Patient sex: F
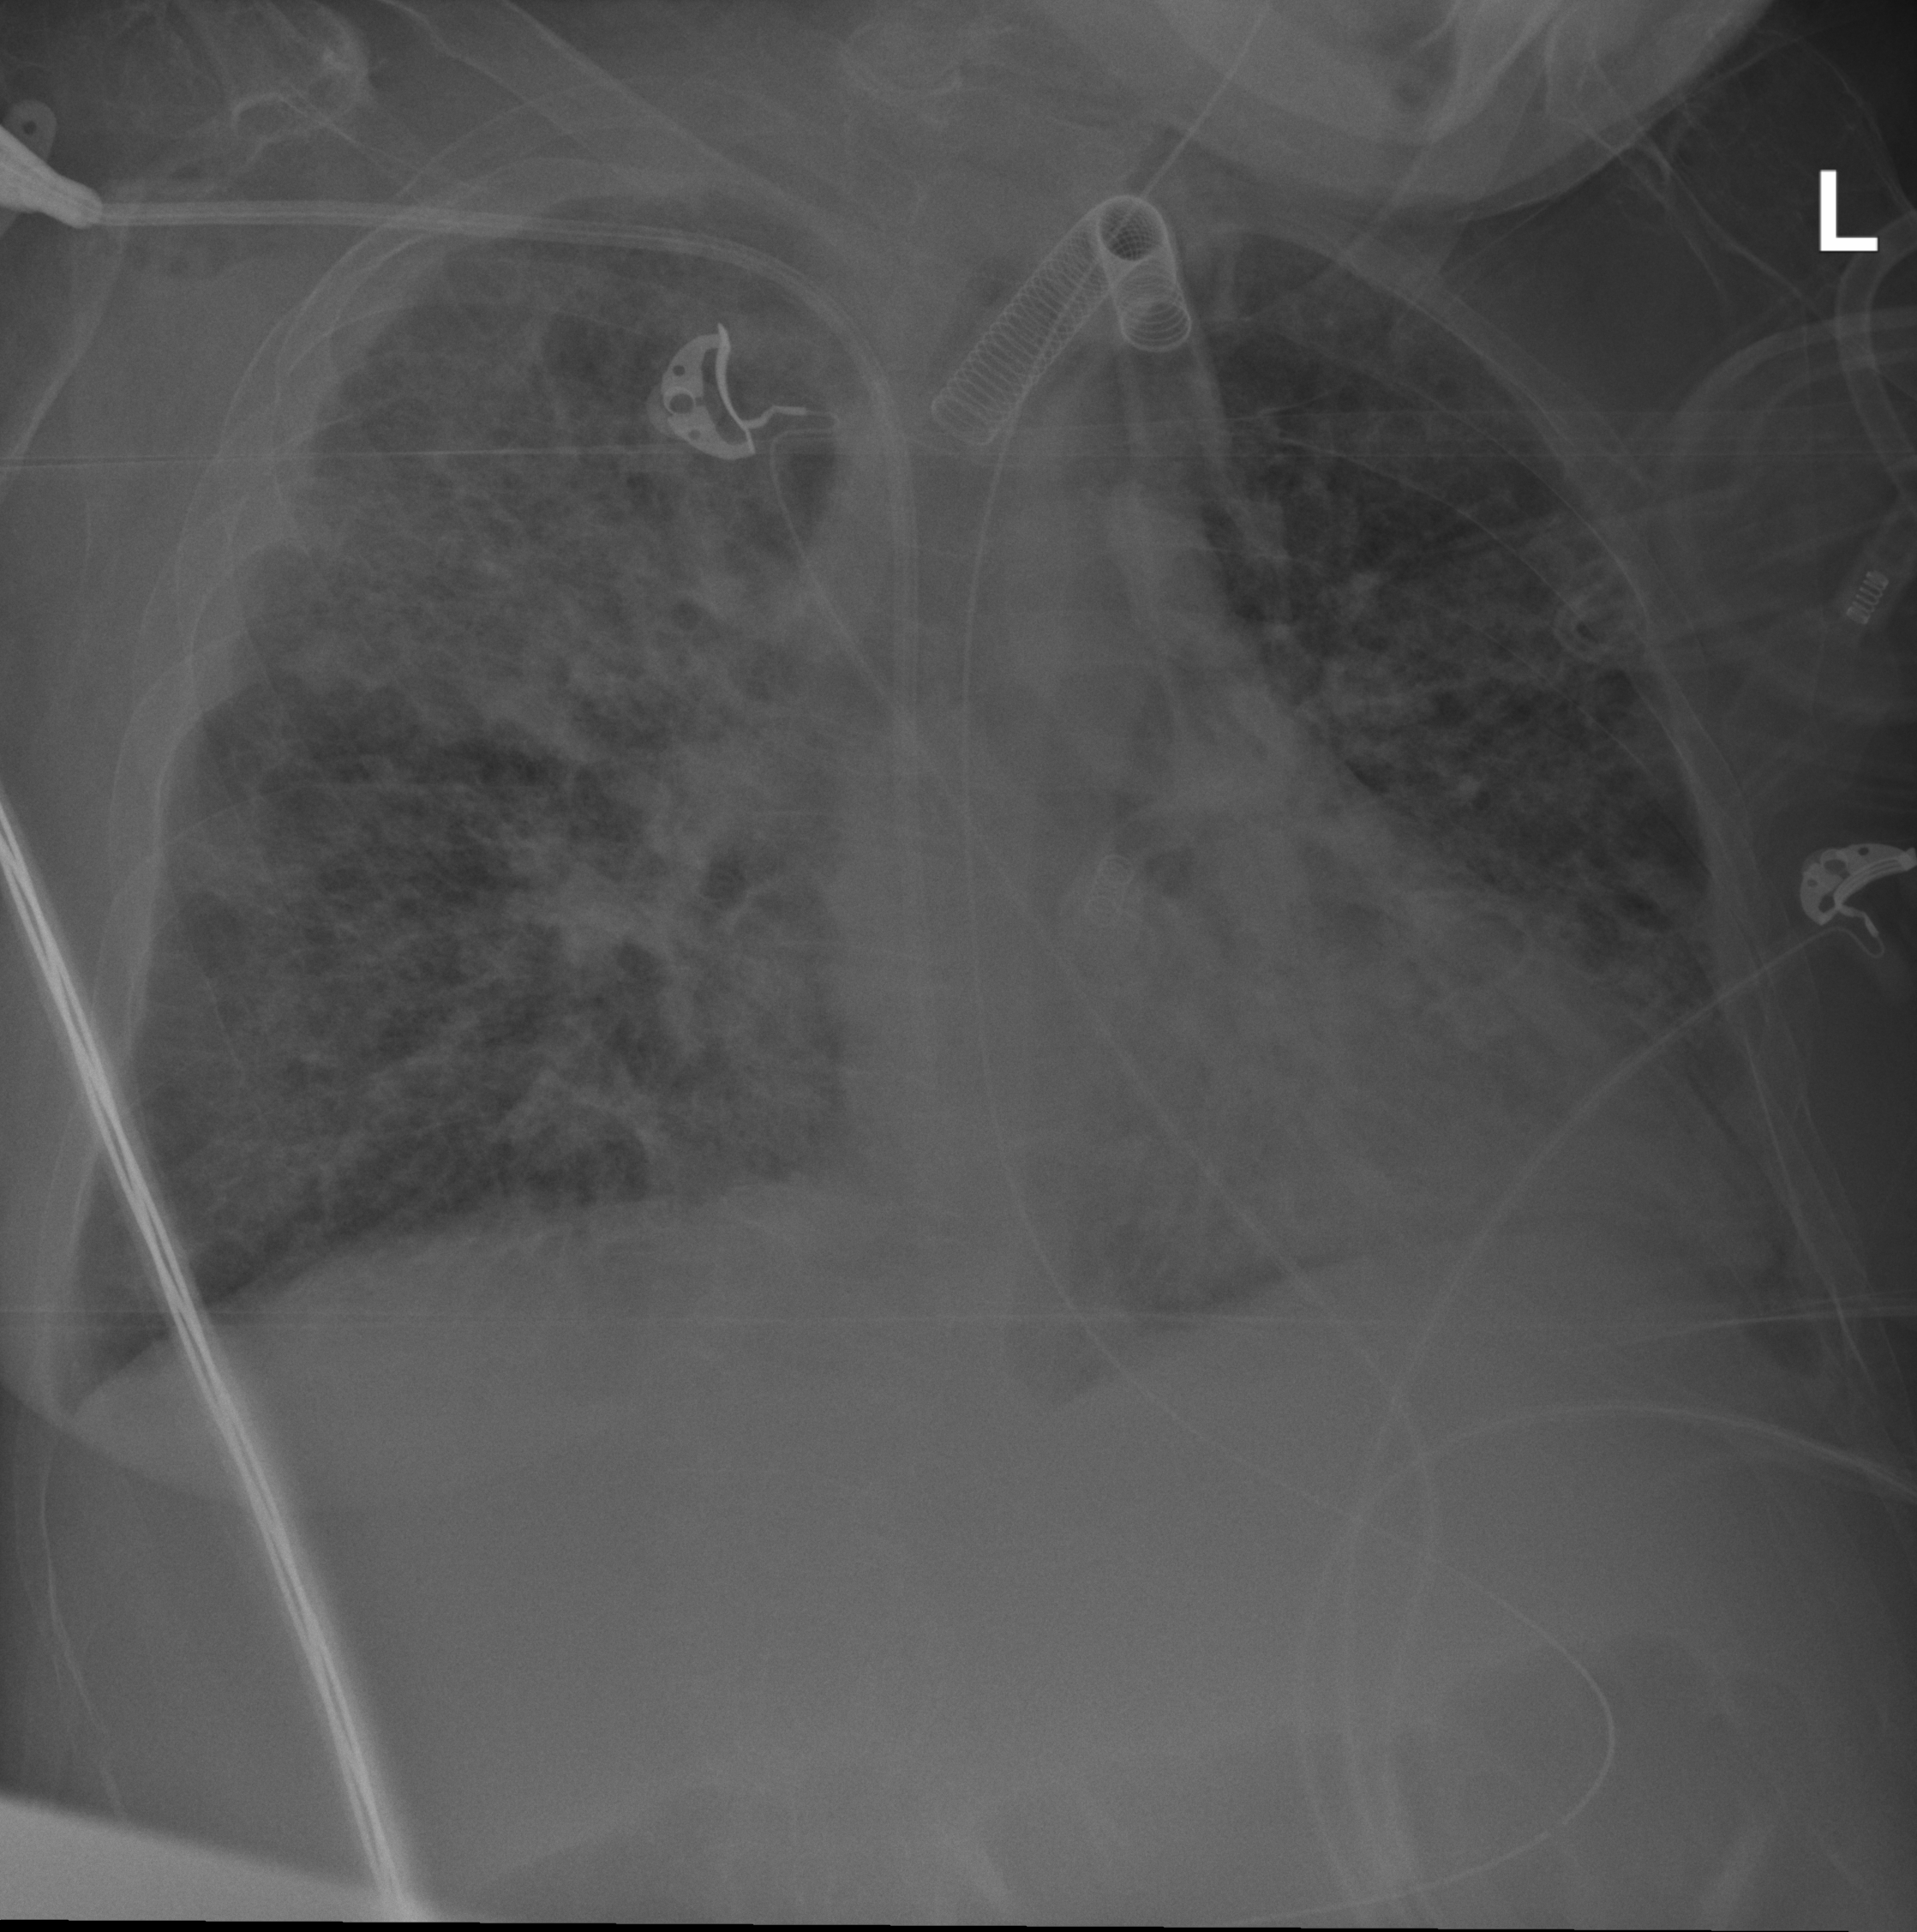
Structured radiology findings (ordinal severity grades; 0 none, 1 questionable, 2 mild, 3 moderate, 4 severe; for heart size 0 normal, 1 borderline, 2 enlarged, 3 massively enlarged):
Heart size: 1
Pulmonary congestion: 2
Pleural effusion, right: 0
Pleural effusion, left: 2
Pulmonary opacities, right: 3
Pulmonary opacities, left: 2
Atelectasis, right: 3
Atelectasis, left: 2